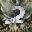
Label: 2